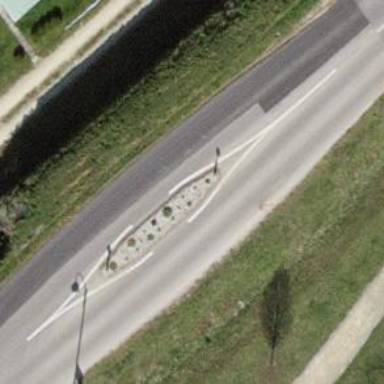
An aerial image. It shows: Secondary road with asphalt surface.